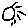
Label: sun